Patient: sex F, age 19
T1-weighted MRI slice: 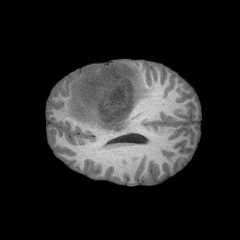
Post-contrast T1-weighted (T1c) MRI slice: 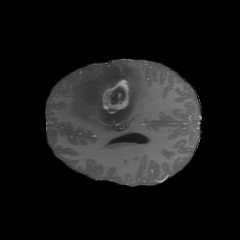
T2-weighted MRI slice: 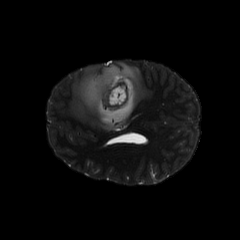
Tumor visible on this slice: yes
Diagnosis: Astrocytoma, IDH-mutant
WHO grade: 4